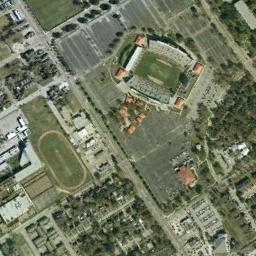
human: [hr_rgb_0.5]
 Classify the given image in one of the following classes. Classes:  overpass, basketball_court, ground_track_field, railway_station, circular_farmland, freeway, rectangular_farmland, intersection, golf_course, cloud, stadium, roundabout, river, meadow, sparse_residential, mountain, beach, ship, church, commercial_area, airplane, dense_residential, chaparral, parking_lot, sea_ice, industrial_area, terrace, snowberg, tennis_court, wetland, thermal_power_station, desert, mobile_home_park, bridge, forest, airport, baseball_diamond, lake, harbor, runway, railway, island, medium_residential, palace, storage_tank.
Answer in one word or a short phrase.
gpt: stadium